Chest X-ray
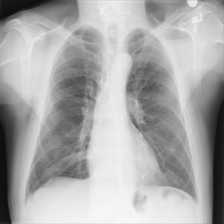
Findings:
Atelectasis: negative
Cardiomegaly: negative
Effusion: negative
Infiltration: positive
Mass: negative
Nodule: negative
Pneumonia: negative
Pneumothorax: negative
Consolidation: negative
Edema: negative
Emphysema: negative
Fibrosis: negative
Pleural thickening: negative
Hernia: negative